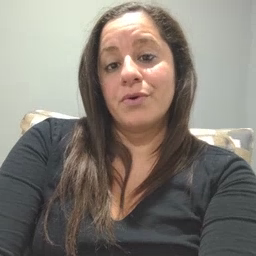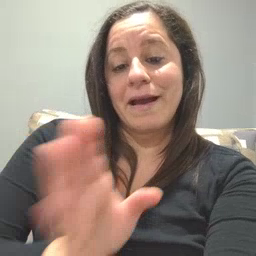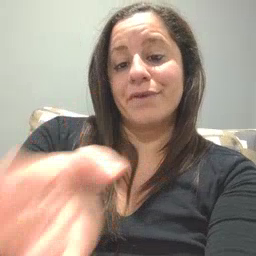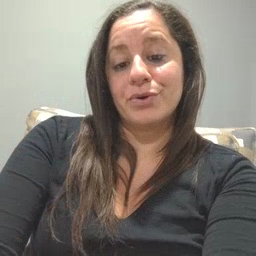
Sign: after